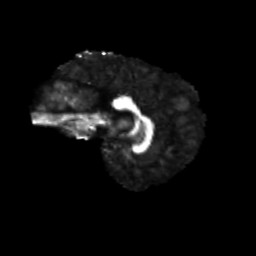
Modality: FA
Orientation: sagittal
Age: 57
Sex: male
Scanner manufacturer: siemens
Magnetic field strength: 3 T
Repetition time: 4.71 s
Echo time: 0.0906 s